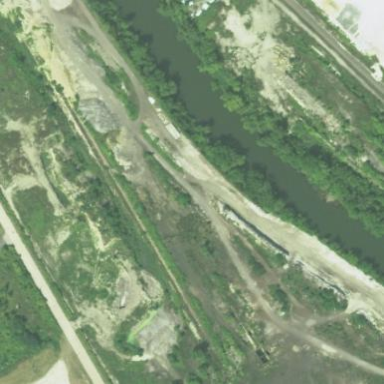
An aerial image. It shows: Brownfield site.